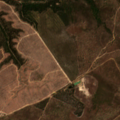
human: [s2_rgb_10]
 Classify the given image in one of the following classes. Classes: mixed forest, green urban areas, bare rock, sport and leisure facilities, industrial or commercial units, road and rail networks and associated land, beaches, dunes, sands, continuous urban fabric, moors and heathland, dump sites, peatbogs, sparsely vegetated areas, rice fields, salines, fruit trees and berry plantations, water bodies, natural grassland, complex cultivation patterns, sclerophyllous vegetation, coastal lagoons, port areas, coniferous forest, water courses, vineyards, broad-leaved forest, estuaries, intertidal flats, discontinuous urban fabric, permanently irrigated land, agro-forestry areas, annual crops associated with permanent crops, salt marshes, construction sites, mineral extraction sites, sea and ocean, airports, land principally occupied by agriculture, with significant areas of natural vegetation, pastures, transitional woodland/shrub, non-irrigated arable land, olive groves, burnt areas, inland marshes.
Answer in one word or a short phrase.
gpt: broad-leaved forest, transitional woodland/shrub